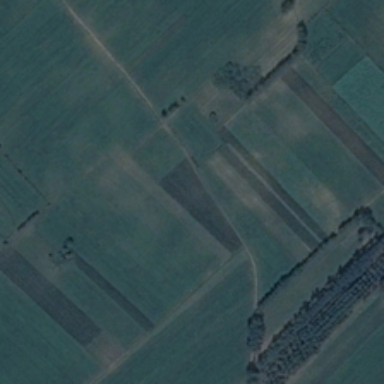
Some green trees are near several large pieces of farmlands .